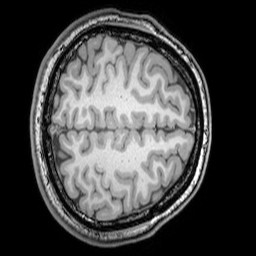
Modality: T1w
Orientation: axial
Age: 23
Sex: male
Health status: healthy
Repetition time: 0.081 s
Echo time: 0.037 s